Question: I have 3 tables containing similar rows of data.
I need to select 100 rows from all of the three tables with the following conditions:
No more than 25 rows can be selected from Table A --> (name it count_a)
No more than 40 rows can be selected from Table B --> (count_b)
Any number of rows can be selected from Table C (count_c) but the number should be
count_c = 100 - (count_a + count_b)

Here is what I tried:
'''
SELECT * FROM
(
SELECT * FROM TABLE_A WHERE ROWNUM <= 25
UNION ALL
SELECT * FROM TABLE_B WHERE ROWNUM <= 40
UNION ALL
SELECT * FROM TABLE_C
) WHERE ROWNUM <=100
'''
But the query is too slow and does not always give me 100 rows.
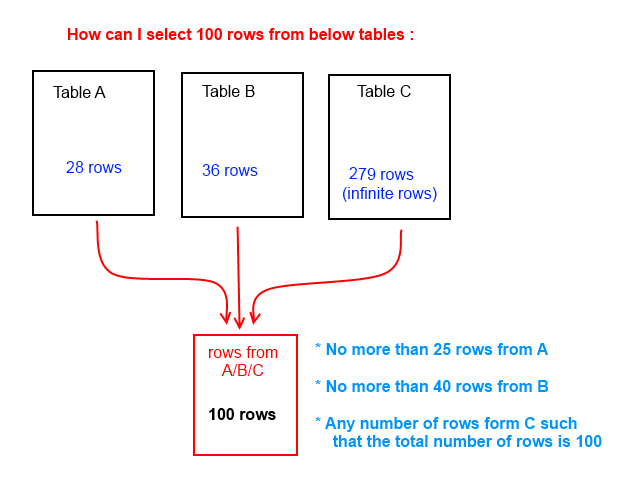
Answer: Try to add 'WHERE ROWNUM <= 100' to the last select:
'''
SELECT * FROM
(
SELECT TABLE_A.*, 1 as OrdRow FROM TABLE_A WHERE ROWNUM <= 25
UNION ALL
SELECT TABLE_B.*, 2 as OrdRow FROM TABLE_B WHERE ROWNUM <= 40
UNION ALL
SELECT TABLE_C.*, 3 as OrdRow FROM TABLE_C WHERE ROWNUM <= 100
) WHERE ROWNUM <=100
ORDER BY OrdRow;
'''
Also you can try:
'''
SELECT * FROM TABLE_A WHERE ROWNUM <= 25
UNION ALL
SELECT * FROM TABLE_B WHERE ROWNUM <= 40
UNION ALL
SELECT * FROM TABLE_C WHERE ROWNUM <=
100
-
(select count(*) TABLE_A WHERE ROWNUM <= 25)
-
(select count(*) TABLE_B WHERE ROWNUM <= 40)
'''